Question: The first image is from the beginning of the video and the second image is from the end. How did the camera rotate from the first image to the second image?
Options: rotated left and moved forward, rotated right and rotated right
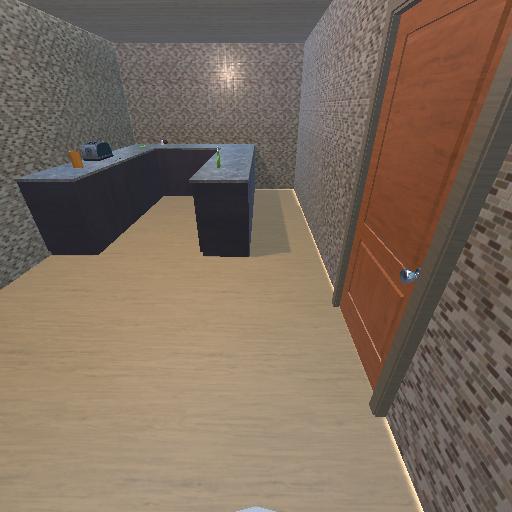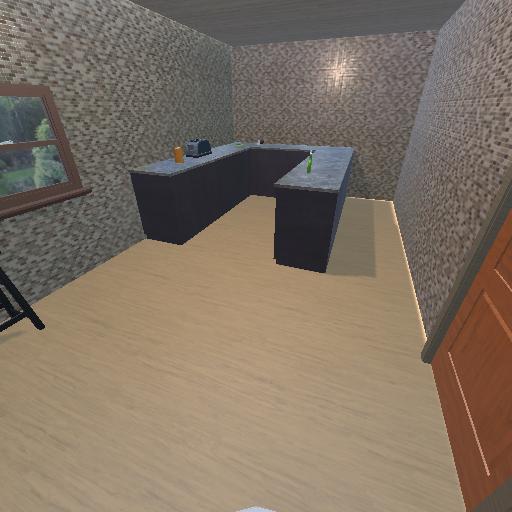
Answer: rotated left and moved forward